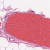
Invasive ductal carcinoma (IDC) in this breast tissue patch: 0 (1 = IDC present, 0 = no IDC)